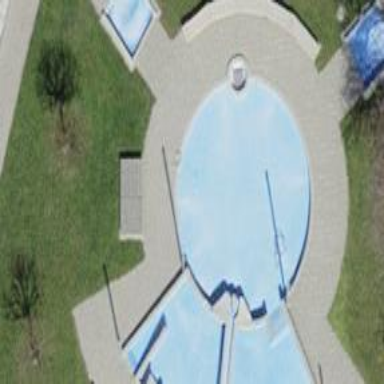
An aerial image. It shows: Swimming pool located in leisure land.